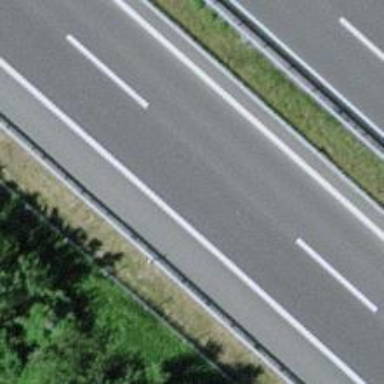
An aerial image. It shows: Asphalt motorway.